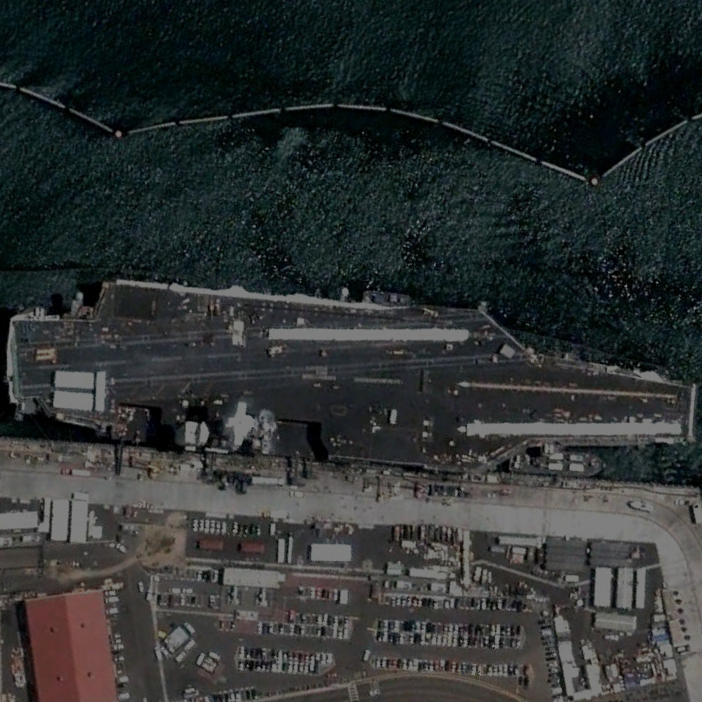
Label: aircraft_carrier